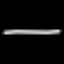
Label: line